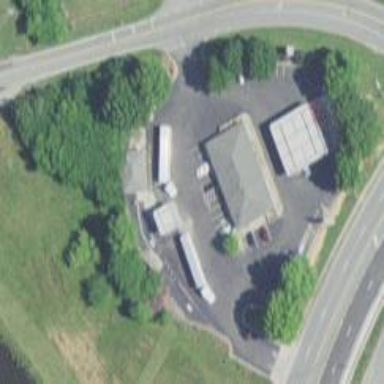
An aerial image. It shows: Convenience shop.